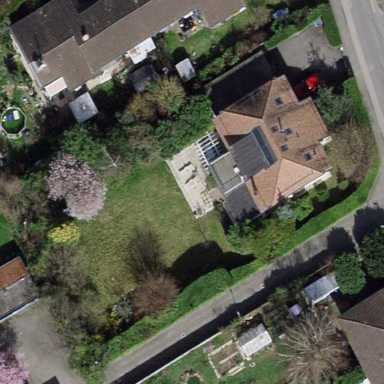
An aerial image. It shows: Garden enclosed by fence.